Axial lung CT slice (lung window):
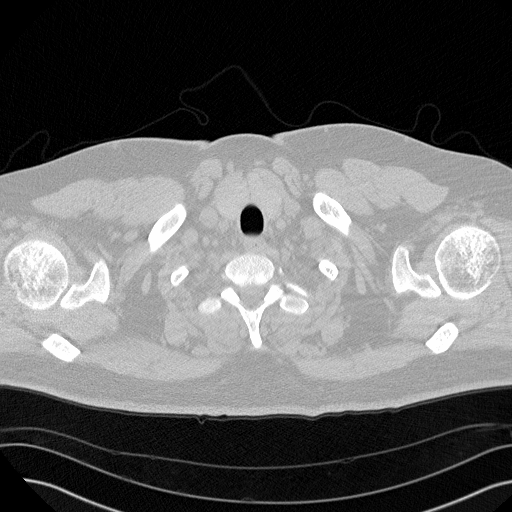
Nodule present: no